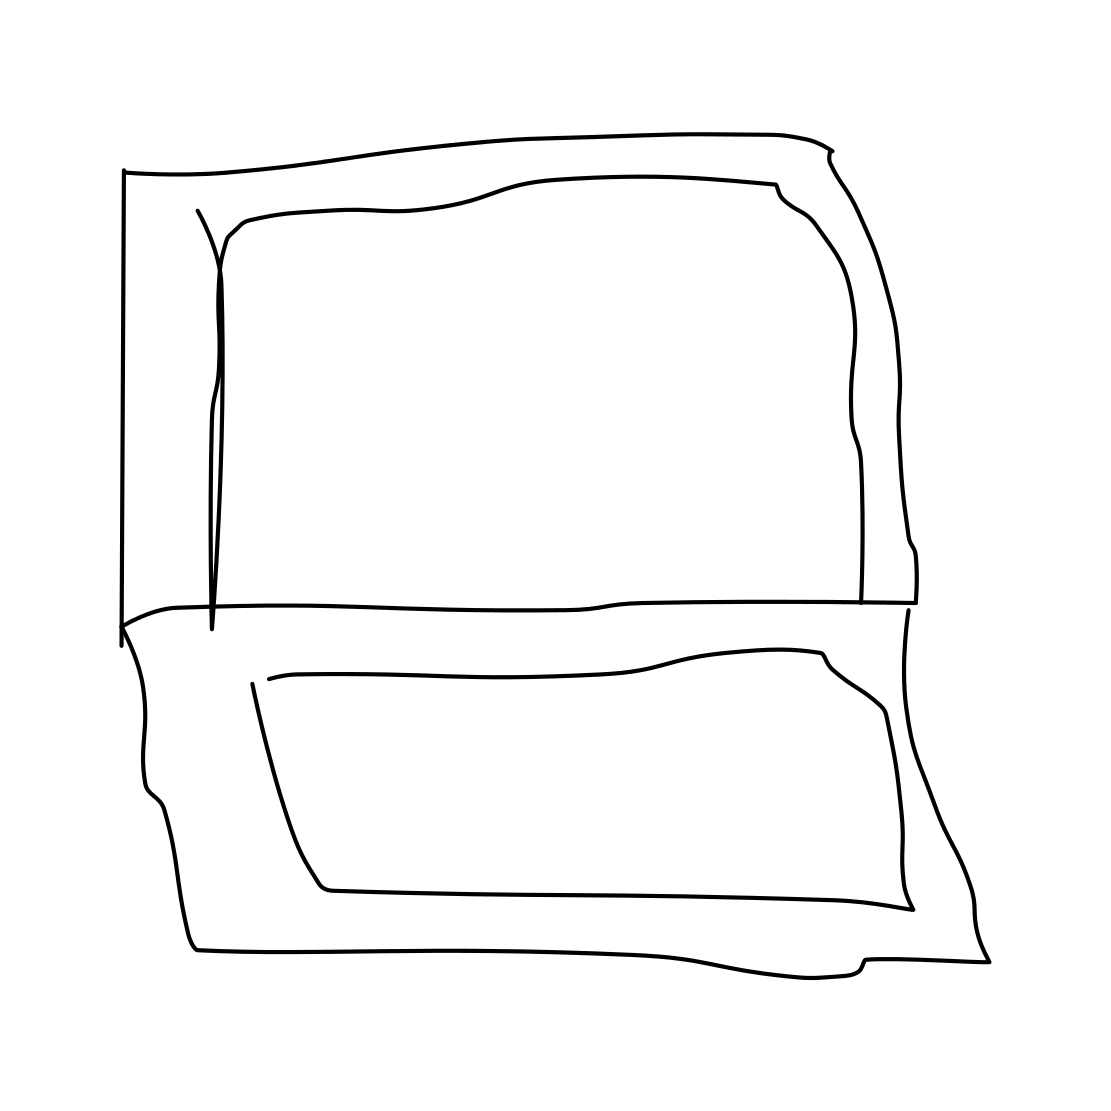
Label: laptop